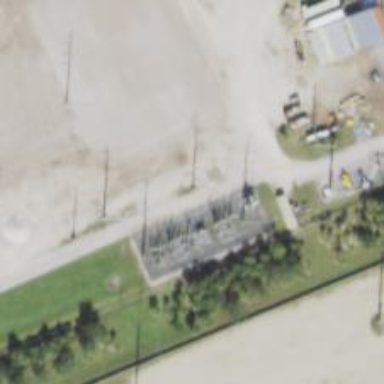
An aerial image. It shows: Power tower.